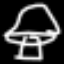
Label: mushroom